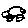
Label: car